Question: My problem is two fold. The first is that the footer blocks some of the content, the submit button as seen in the image. If I remove the tags then it's fine. The second issue is that if scrolling down, or up too much the header and footer doesn't stay fixed. What am I doing wrong?

'''
<body>
<div data-role="page" id="landing">
<div data-role="header"> </div>
<div data-role="content">
<div id="map_canvas" style="height:600px"> </div>
<div id="info"> </div>
</div>
<div data-role="footer" data-position="fixed">
<div data-role="actionbar"> <a id="help" data-role="tab"> <img src="img/ic_help.png"/>
<p>Help</p>
</a> <a id="chat" data-role="tab"> <img src="img/ic_textmessage.png"/>
<p>Chat</p>
</a> <a id="add" data-role="tab" href="#add"> <img src="img/ic_add.png"/>
<p>Add </p>
</a> <a id="settings" data-role="tab" href="#register"> <img src="img/Core_applicationmenu_icon_settings.png" alt="" />
<p>Settings</p>
</a> </div>
</div>
</div>
<div data-role="page" id="register">
<div data-role="header"> </div>
<div data-role="content">
<div class="BB10Container">
<form id="adduser">
<label for="fname">First Name</label>
<input type="text" name="fname" id="fname" placeholder="John"/>
<label for="lname">Last Name</label>
<input type="text" name="lname" id="lname" placeholder="Doe"/>
<label for="username">Username</label>
<input type="text" name="username" id="username" placeholder="Username"/>
<label for="basic">Password</label>
<input type="password" name="password" id="password" placeholder="Password"/>
<label for="verpass">Repeat Password</label>
<input type="password" name="verpass" id="verpass" placeholder="Password"/>
<label for="regemail">Email</label>
<input type="email" name="email" id="email" placeholder="your@email.com"/>
<input type="submit" data-role="button" data-inline="true" data-icon="check" value="Submit" id="regsubmit">
</form>
</div>
<div id="info"> </div>
</div>
<div data-role="footer" data-position="fixed">
<div data-role="actionbar"> <a id="help" data-role="tab"> <img src="img/ic_help.png"/>
<p>Help</p>
</a> <a id="chat" data-role="tab"> <img src="img/ic_textmessage.png"/>
<p>Chat</p>
</a> <a id="add" data-role="tab" href="#add"> <img src="img/ic_add.png"/>
<p>Add </p>
</a> <a id="settings" data-role="tab" href="#settings"> <img src="img/Core_applicationmenu_icon_settings.png" alt="" />
<p>Settings</p>
</a> </div>
</div>
</div>
</div>
</body>
'''
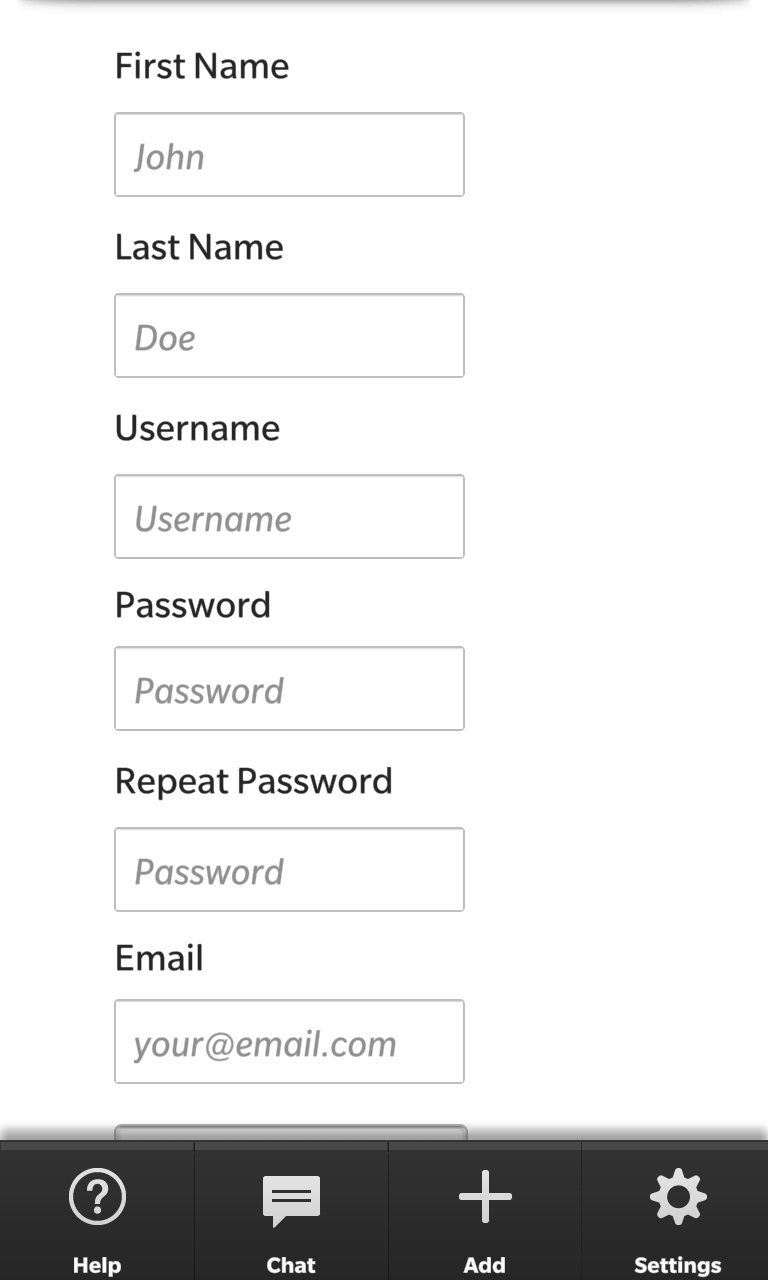
Answer: Someone helped me out by pointing out my form height was probably 100%, which it was. Decreasing the height fixed this.